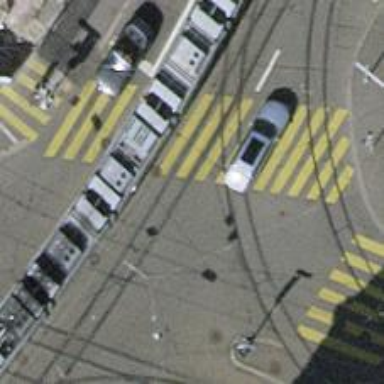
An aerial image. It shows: Zebra crossing with traffic signals. The crossing is marked by traffic lights.